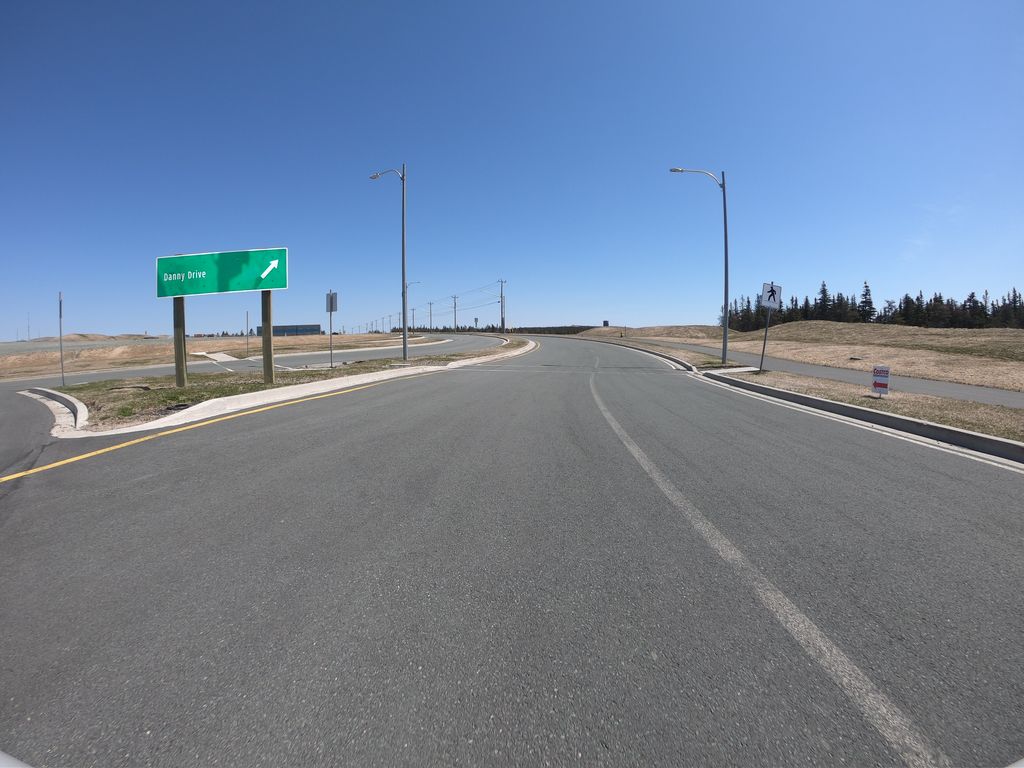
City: st_johns